Aerial crown-view tile of a tropical tree (Barro Colorado Island, Panama), acquired 20250124:
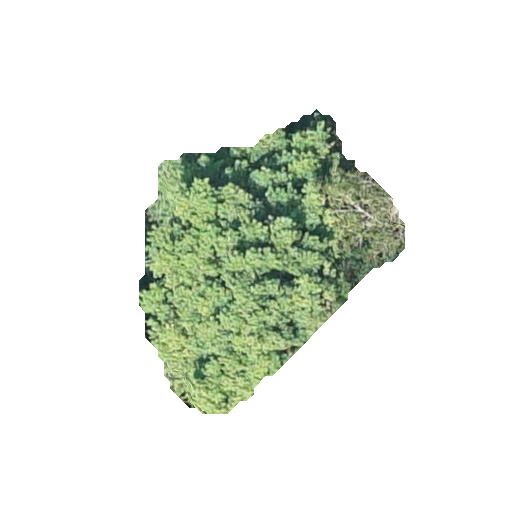
Species: Pouteria stipitata
GBIF accepted scientific name: Pouteria stipitata
Crown area: 75.079 m²